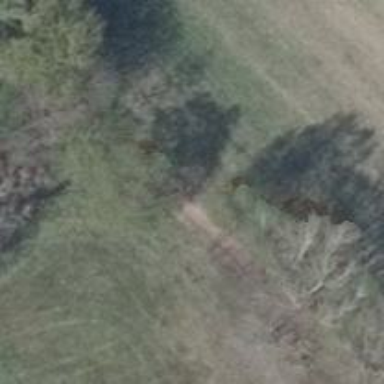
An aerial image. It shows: Gravel path that follows the historic railway route.